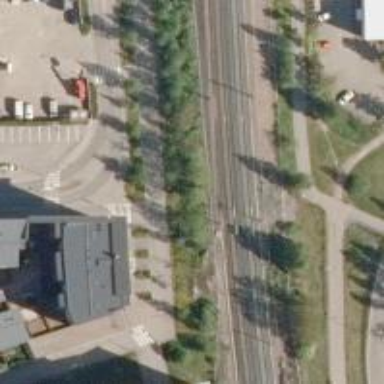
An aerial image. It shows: Neutral section for electricity along the railway.